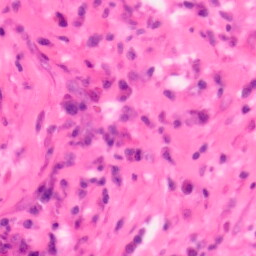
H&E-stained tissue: Colon